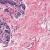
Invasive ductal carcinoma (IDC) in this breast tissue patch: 0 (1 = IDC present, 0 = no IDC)